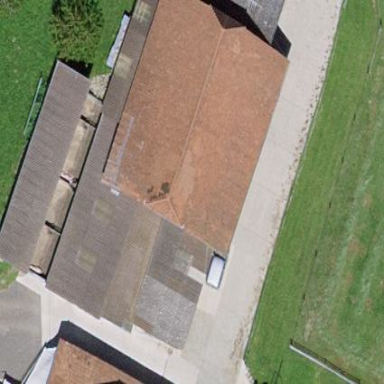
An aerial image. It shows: Rural barn.